Question: I'm outputting categories with subcategories listed underneath. Each subcategory gets a comma prepended to it if it's not the first item in the loop.
Also, I am only displaying four results, so if the record count is more than four, I need to append '...' to the end of the fourth loop result.
The problem is that in instances where '...' has been applied there is an extra space after each subcategory. See below:

See how there is a space before the comma?
Code:
'''
<ul class="defaultUL" style="float:right;">
<cfloop query="getParent" startrow="7" endrow="12">
<cfquery name="getSubCategory" datasource="dss">
SELECT Name, ID FROM Category WHERE ParentID = #getParent.ID#
</cfquery>
<cfset SubNumb = getSubCategory.recordcount>
<li><h3><a href="?Page=#Application.Utility.qsEncode(getParent.Name)#">#getParent.Name#</a></h3>
<cfloop query="getSubCategory" startrow="1" endrow="#SubNumb#">
<cfif SubNumb gt 4>
<cfif getSubCategory.currentRow lt 4 AND getSubCategory.currentRow gt 1>
, #getSubCategory.Name#
<cfelseif getSubCategory.currentRow eq 1>
#getSubCategory.Name#
<cfelseif getSubCategory.currentRow eq 4>
#getSubCategory.Name#...
</cfif>
<cfelse>
#getSubCategory.Name#,
</cfif>
</cfloop>
</li>
</cfloop>
</ul>
'''
I made sure that the data in the database didn't have whitespace at the end.
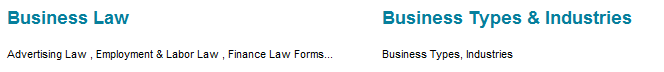
Answer: Use the 'listAppend' function to construct your string:
'''
<cfset subCatList = "" /> <!--- define a variable to hold the list of subcats; variable gets reset for each iteration of outer loop --->
<cfloop query="getSubCategory" startrow="1" endrow="4">
<!--- listAppend uses , as a the default delimiter. --->
<cfset subCatList = listAppend(subCatList, getSubCategory.Name) />
</cfloop>
<cfif getSubCategory.RecordCount gt 4>
<cfset subCatList = listAppend(subCatList,"...") />
</cfif>
<!---- value of subCatList at this point: subcat1,subcat2,subcat3,subcat4... --->
<!--- output subcatlist and fix spacing --->
#replace(subCatList, ",", ", ","all"#
<!--- output is subcat1, subcat2, subcat3, subcat4... --->
'''